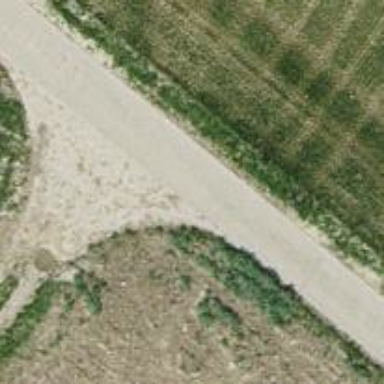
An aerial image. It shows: Concrete track with grade1 tracktype.